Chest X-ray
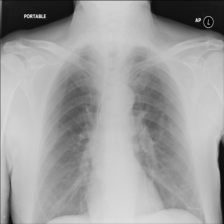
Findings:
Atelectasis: negative
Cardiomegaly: negative
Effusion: negative
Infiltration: negative
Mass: negative
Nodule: negative
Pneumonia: negative
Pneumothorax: negative
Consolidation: negative
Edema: negative
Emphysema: negative
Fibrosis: negative
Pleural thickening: negative
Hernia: negative